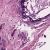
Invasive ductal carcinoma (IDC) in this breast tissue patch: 0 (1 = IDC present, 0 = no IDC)